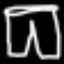
Label: pants